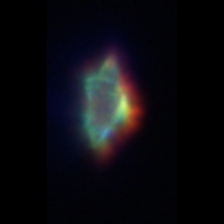
Taxon: Gyrodinium
Group: Dinoflagellates